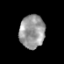
Tissue: prostate
Cell type: Epithelial cells
Senescence score: 0.3442
Nuclear area (px): 827
Mean DAPI intensity: 152.258